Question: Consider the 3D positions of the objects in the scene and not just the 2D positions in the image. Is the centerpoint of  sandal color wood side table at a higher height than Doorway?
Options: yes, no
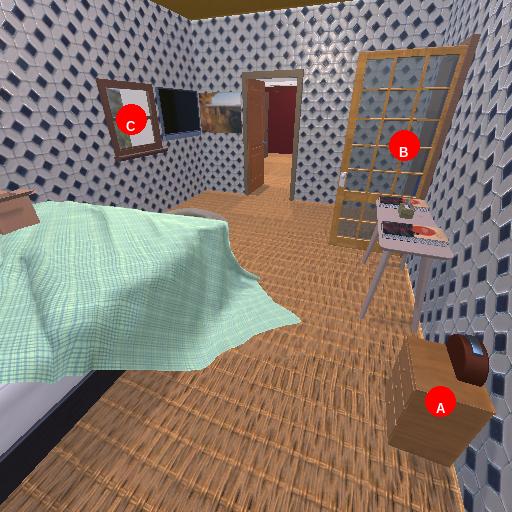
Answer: yes